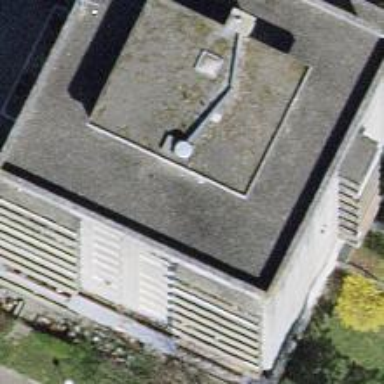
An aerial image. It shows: Building with apartments and flat roof.